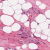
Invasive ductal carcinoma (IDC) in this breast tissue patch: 0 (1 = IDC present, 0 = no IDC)